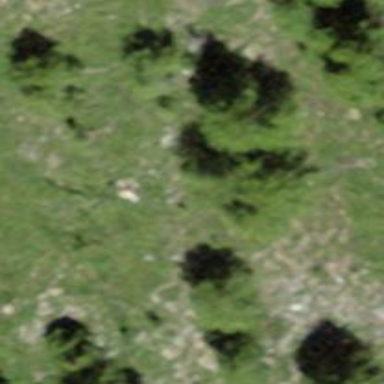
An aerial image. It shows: Forest area.